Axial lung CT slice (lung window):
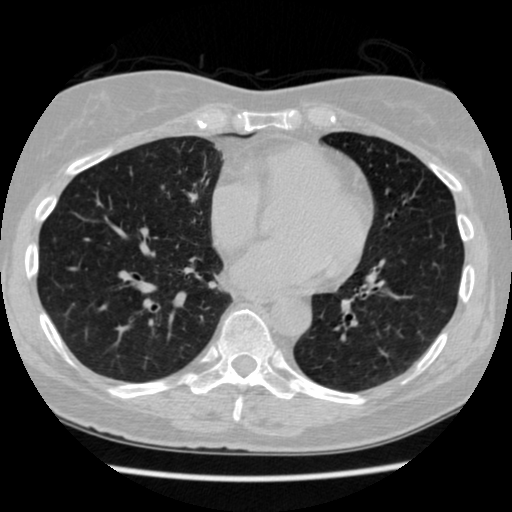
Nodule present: no